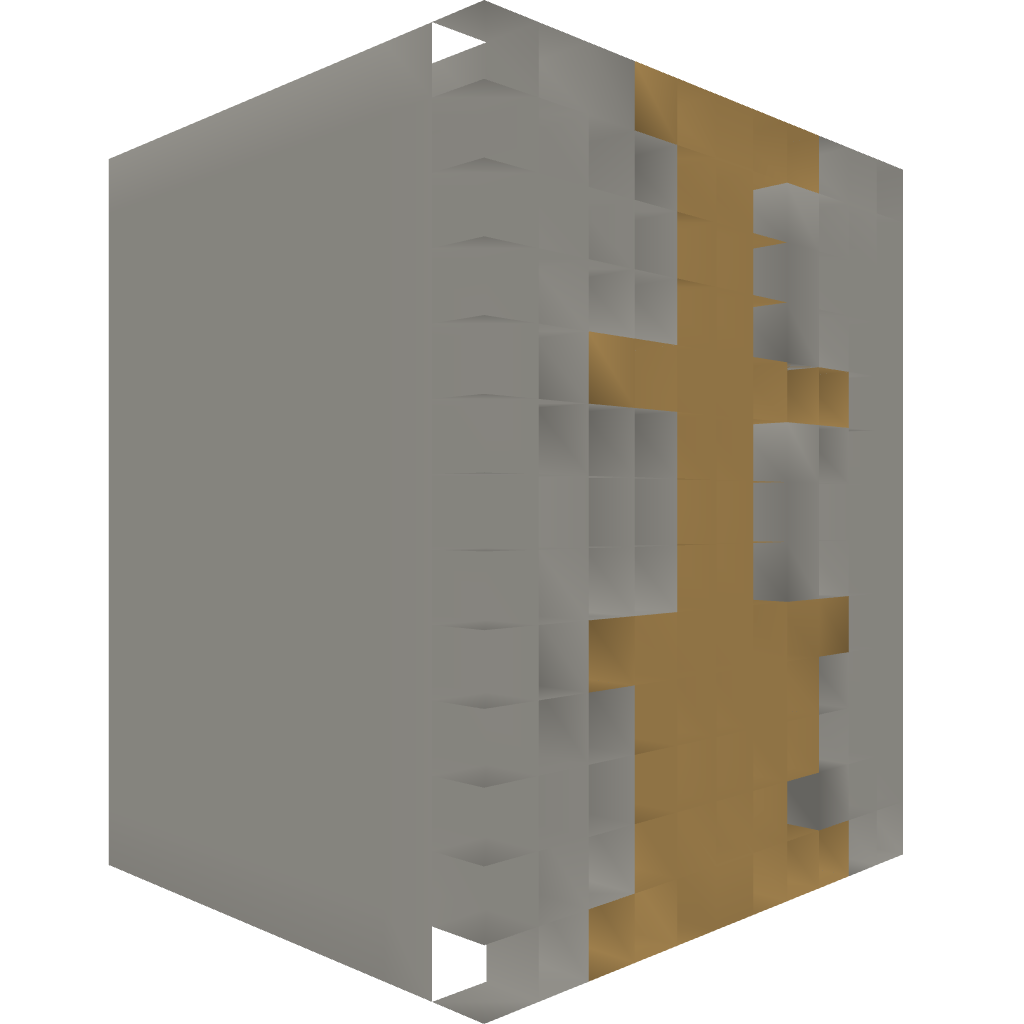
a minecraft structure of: sugar cane farm